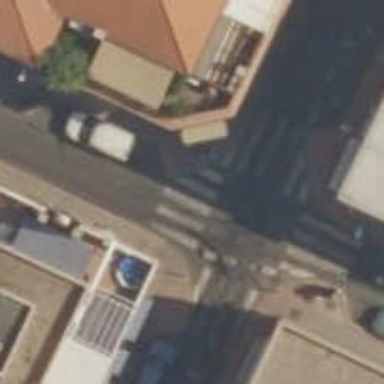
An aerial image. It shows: Uncontrolled zebra crossing on the road.